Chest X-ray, AP view. Patient: 62 years old, sex F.
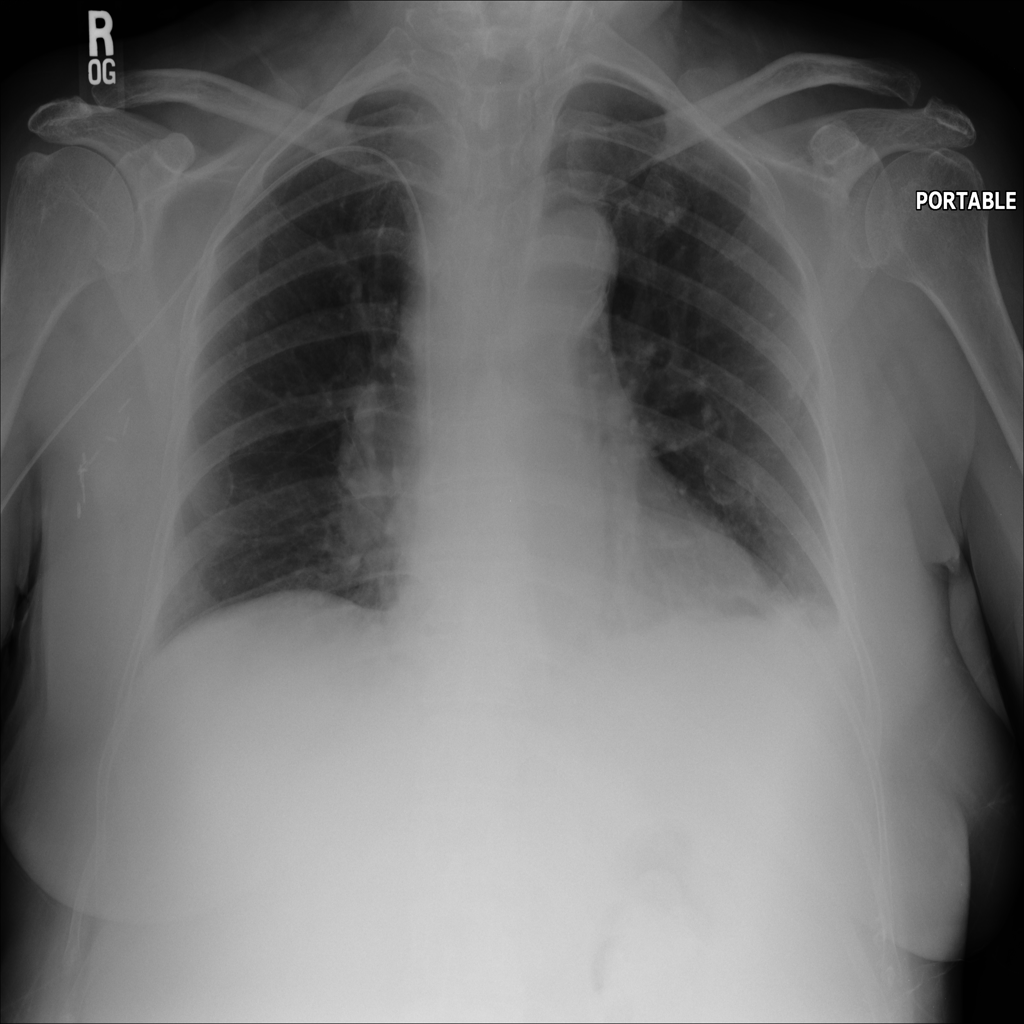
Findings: Effusion